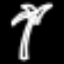
Label: palm tree